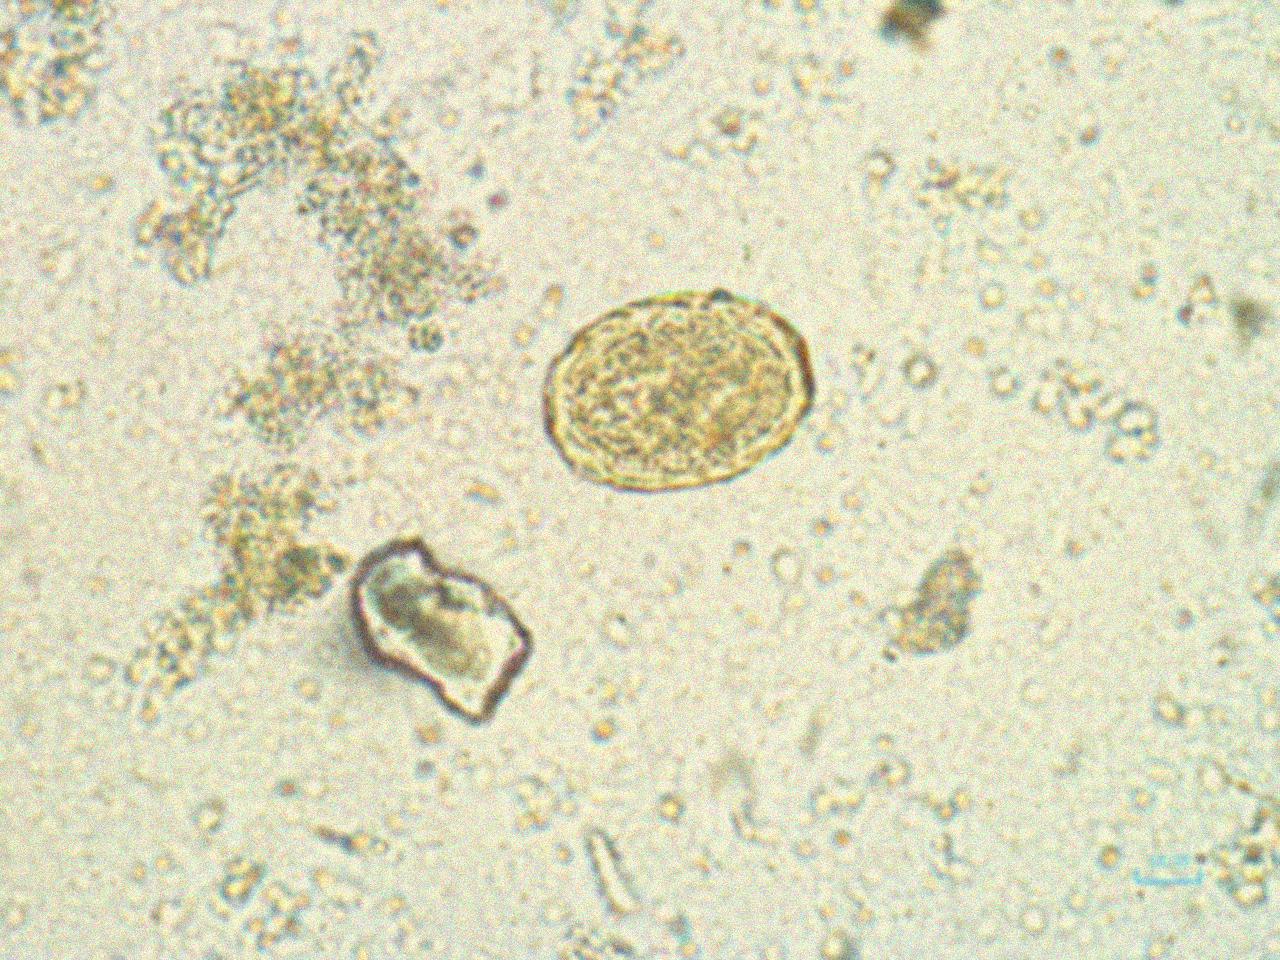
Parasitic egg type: Ascaris lumbricoides